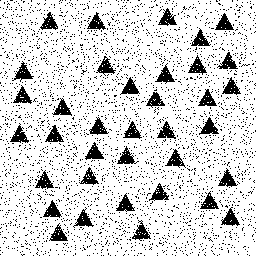
Squares: 0
Triangles: 36
Stars: 0
Total shapes: 36